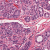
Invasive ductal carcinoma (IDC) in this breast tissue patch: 0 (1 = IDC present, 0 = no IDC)